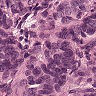
Metastatic tissue present: yes